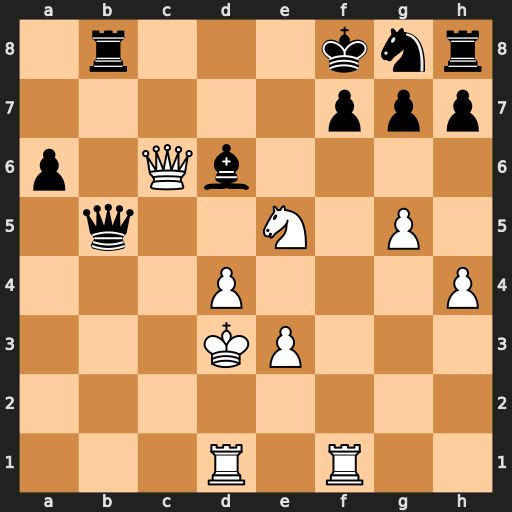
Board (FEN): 1r3knr/5ppp/p1Qb4/1q2N1P1/3P3P/3KP3/8/3R1R2
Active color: w
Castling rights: -
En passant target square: -
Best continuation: Qxb5 Rxb5 Nxf7